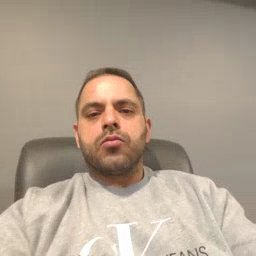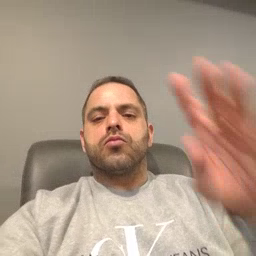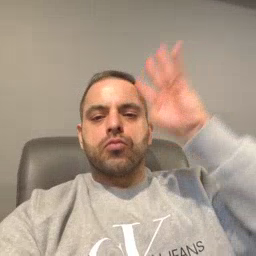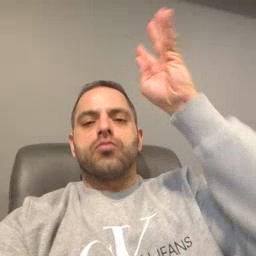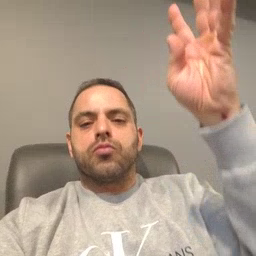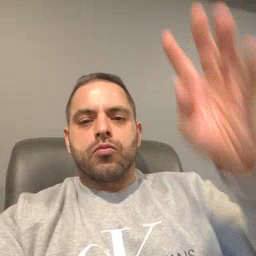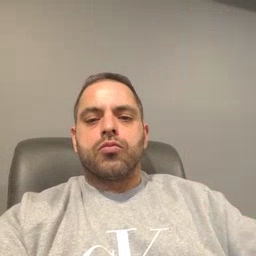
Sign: pretend